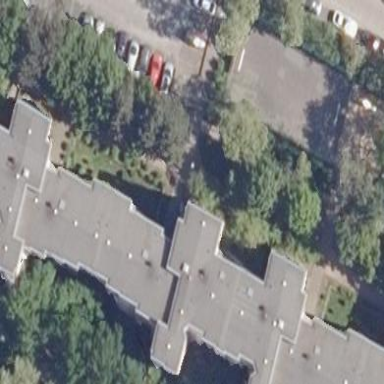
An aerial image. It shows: Apartment building with flat roof.